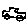
Label: car